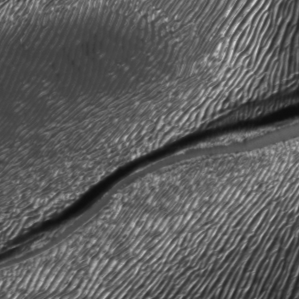
Label: frost